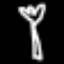
Label: fork